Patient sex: F
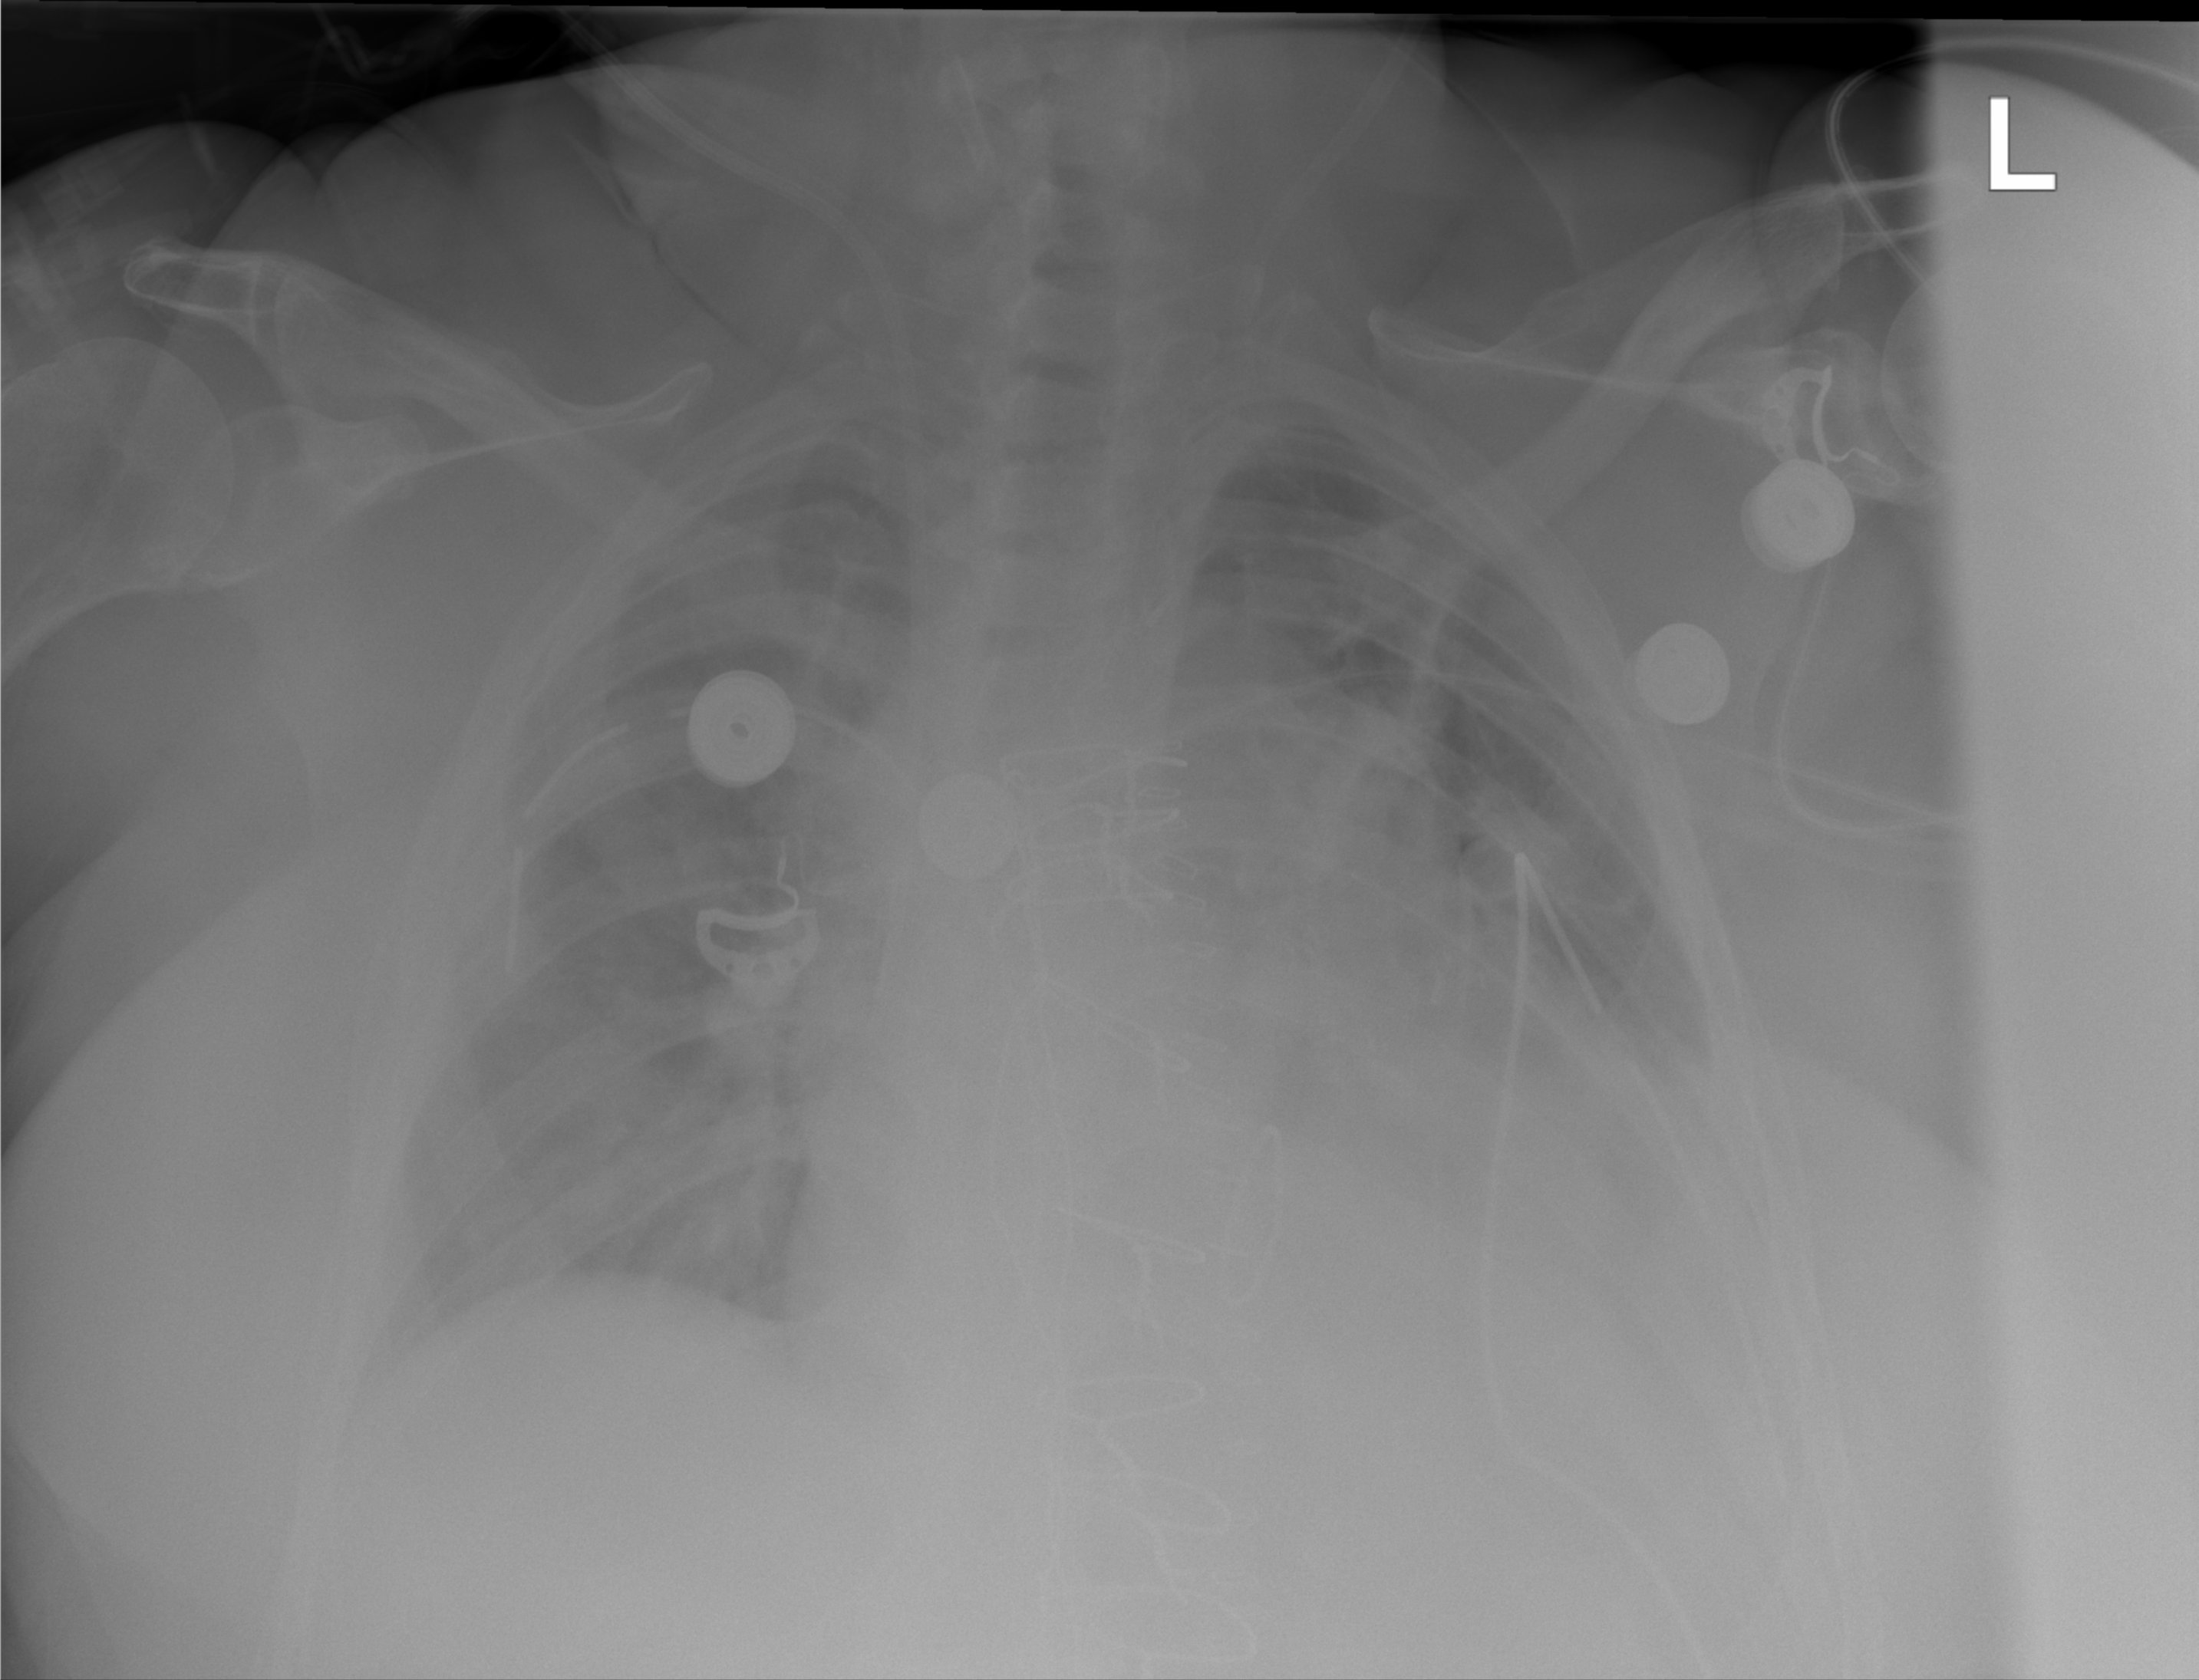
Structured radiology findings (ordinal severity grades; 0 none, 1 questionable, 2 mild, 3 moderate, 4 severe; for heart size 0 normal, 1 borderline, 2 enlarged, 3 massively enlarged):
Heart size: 2
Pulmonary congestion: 2
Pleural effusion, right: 2
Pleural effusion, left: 2
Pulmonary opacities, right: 0
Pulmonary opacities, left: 0
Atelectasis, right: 2
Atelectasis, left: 2